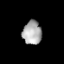
Tissue: lung
Cell type: Epithelial cells
Senescence score: 0.2161
Nuclear area (px): 443
Mean DAPI intensity: 169.165